RGB frame:
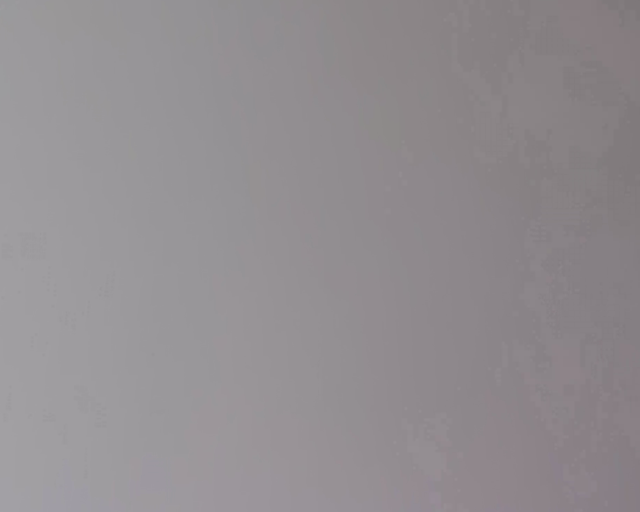
Thermal frame:
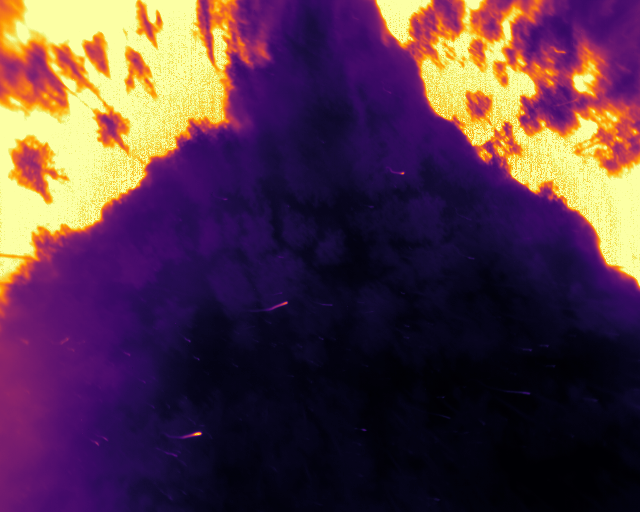
Captured: 2026-02-27 02:37:26
Pixels at or above 80 °C: 120567 (fraction of frame: 0.3679)